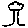
Label: tree